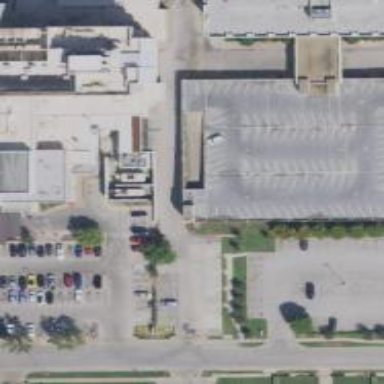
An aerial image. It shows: Parking garage.